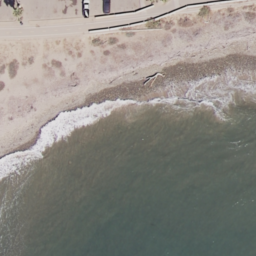
Label: beach